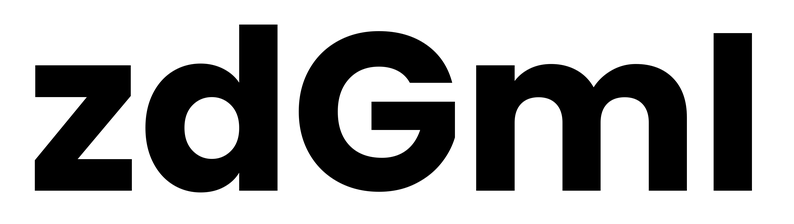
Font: Poppins-Bold